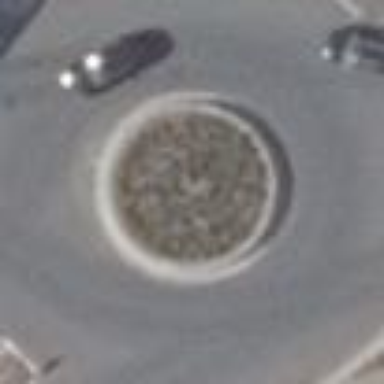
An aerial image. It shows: Tertiary road made of asphalt leading to roundabout junction.